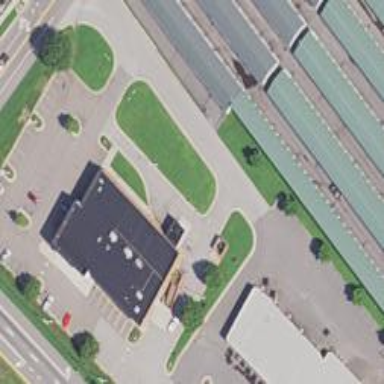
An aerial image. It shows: Pharmacy.